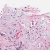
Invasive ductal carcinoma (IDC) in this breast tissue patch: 1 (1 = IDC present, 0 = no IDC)